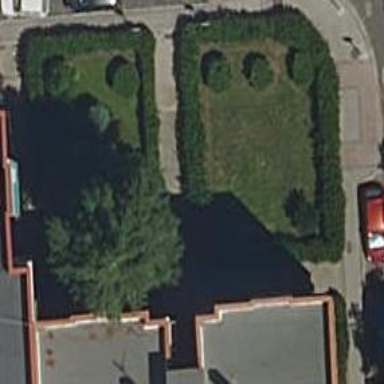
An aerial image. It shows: Garden area designated for leisure land.